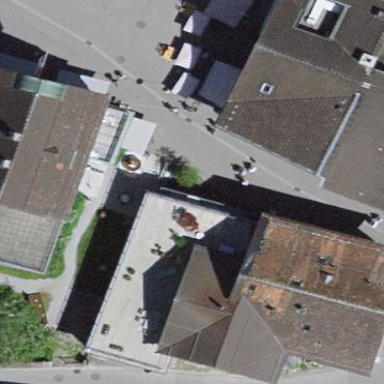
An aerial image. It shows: Bakery inside building.